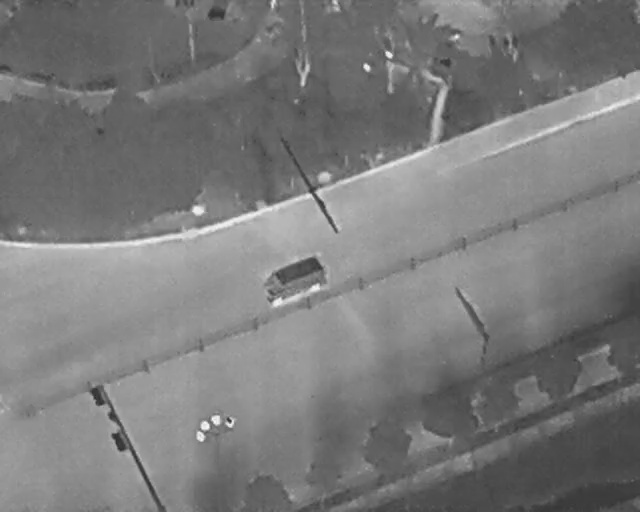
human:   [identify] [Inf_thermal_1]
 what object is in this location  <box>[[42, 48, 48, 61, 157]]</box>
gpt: <ref>1 medium othervehicle at the center</ref>